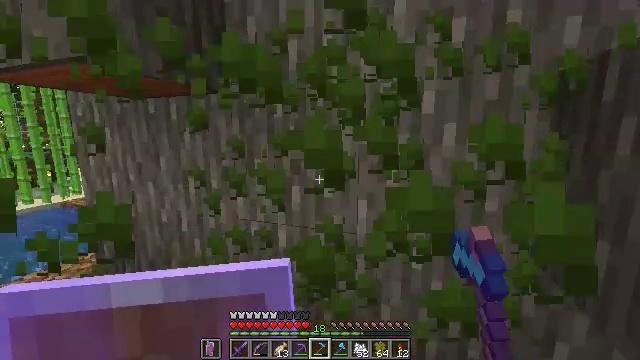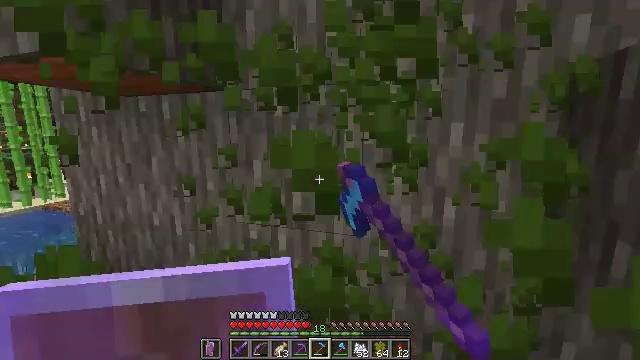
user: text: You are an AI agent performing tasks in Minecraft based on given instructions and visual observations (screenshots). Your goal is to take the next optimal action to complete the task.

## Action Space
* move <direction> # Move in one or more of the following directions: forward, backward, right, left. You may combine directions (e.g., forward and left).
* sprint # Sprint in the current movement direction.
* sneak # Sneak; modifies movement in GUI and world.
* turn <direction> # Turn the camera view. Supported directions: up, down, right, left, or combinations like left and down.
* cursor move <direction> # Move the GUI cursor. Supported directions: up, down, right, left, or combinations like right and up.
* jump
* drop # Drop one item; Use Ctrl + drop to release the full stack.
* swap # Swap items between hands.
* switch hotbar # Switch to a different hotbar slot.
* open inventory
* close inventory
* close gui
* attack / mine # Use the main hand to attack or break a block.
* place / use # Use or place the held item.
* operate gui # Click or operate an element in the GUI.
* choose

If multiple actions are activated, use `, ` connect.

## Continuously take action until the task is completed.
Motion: motion action
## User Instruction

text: Gather acacia leaves by breaking them.
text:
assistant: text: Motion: turn right, attack / mine
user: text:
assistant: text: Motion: attack / mine